Question: There is an indentation blank in the edited code ,
but when i click publish in wordpress ,
the code format become the following format.
How can i make the edited format not to be changed when publish it?

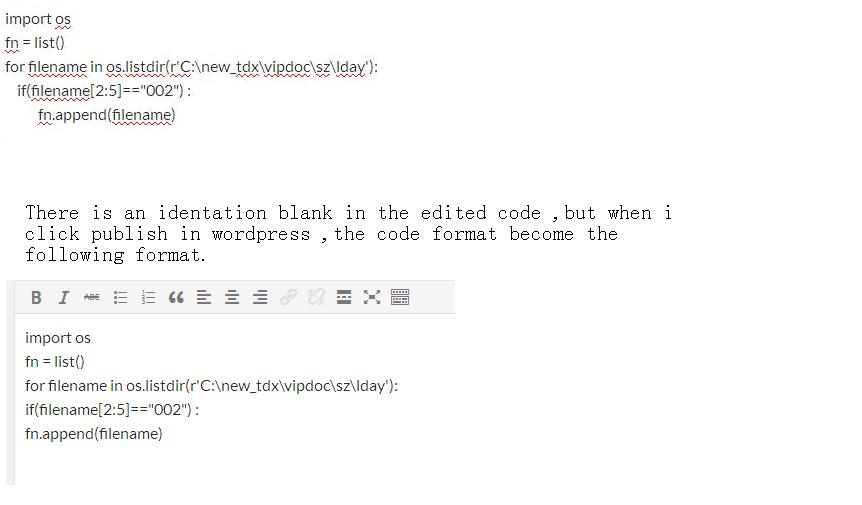
Answer: Try switch to Text mode, and use pre tag.